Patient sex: F
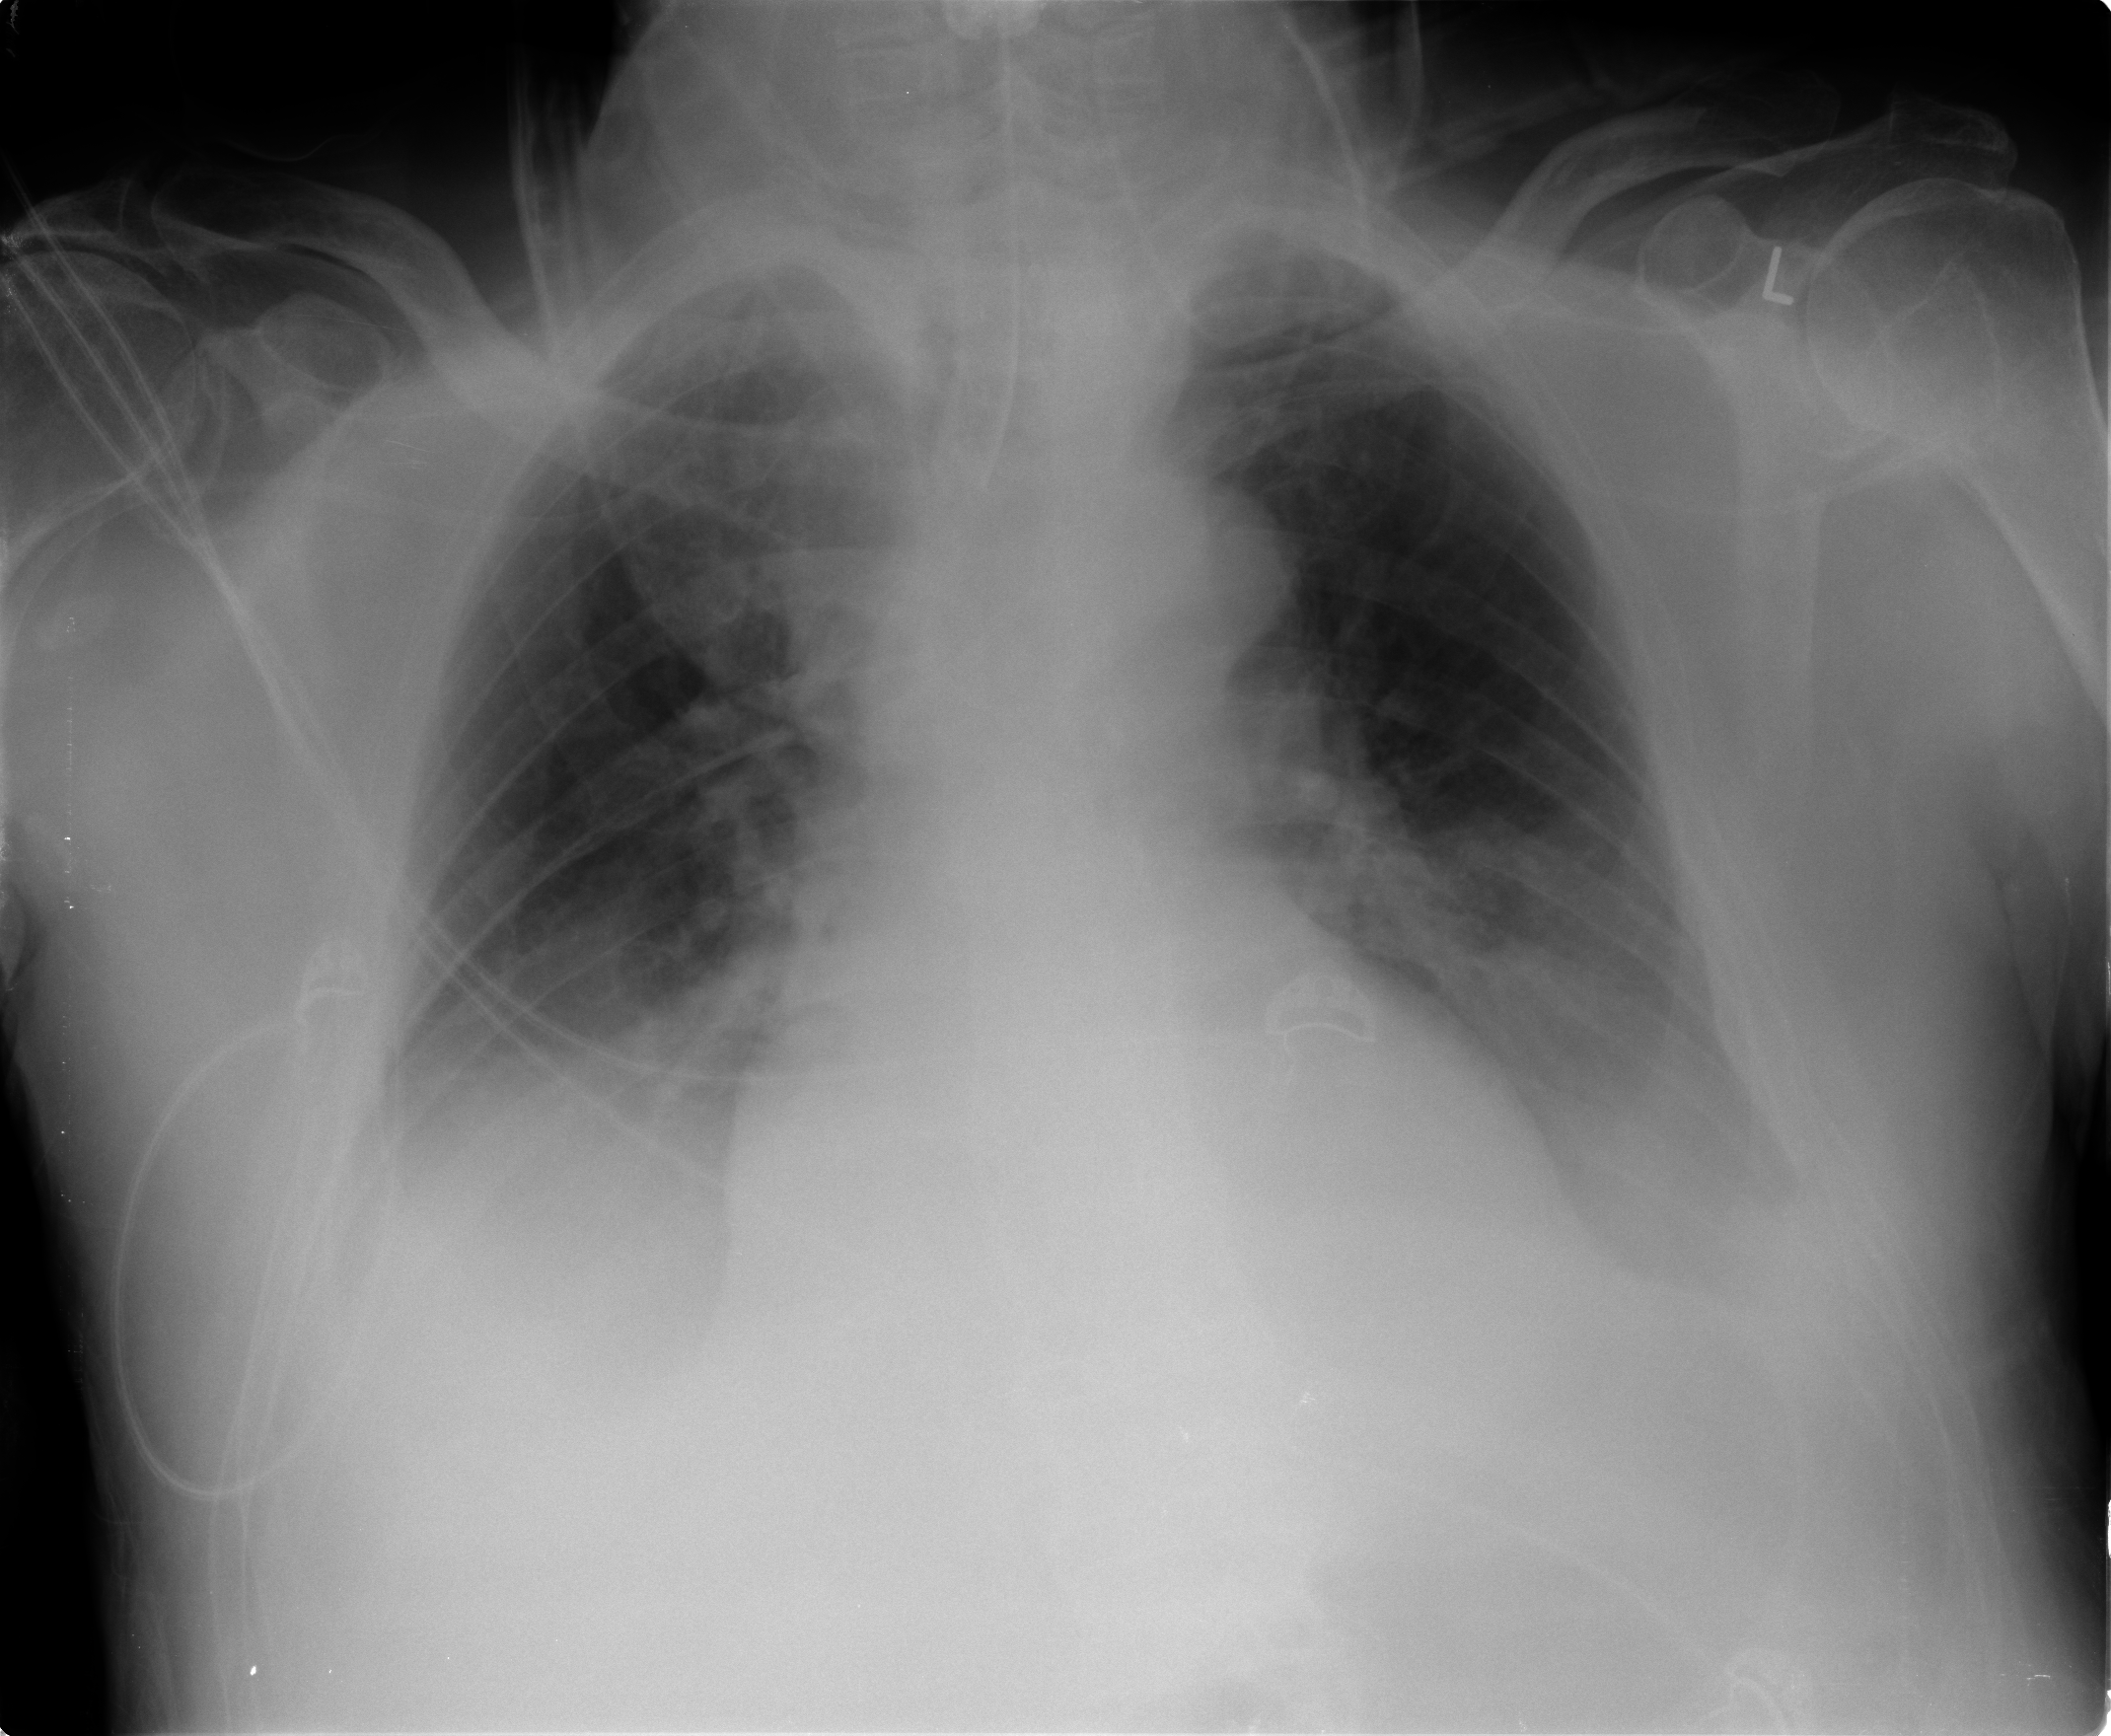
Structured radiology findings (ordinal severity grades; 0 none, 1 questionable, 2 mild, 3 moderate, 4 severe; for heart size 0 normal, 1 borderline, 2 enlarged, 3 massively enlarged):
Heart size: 0
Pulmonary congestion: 0
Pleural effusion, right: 2
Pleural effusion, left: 2
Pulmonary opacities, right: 0
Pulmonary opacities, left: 0
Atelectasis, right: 2
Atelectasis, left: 2